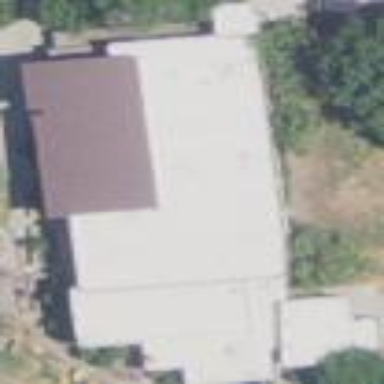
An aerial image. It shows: School building.